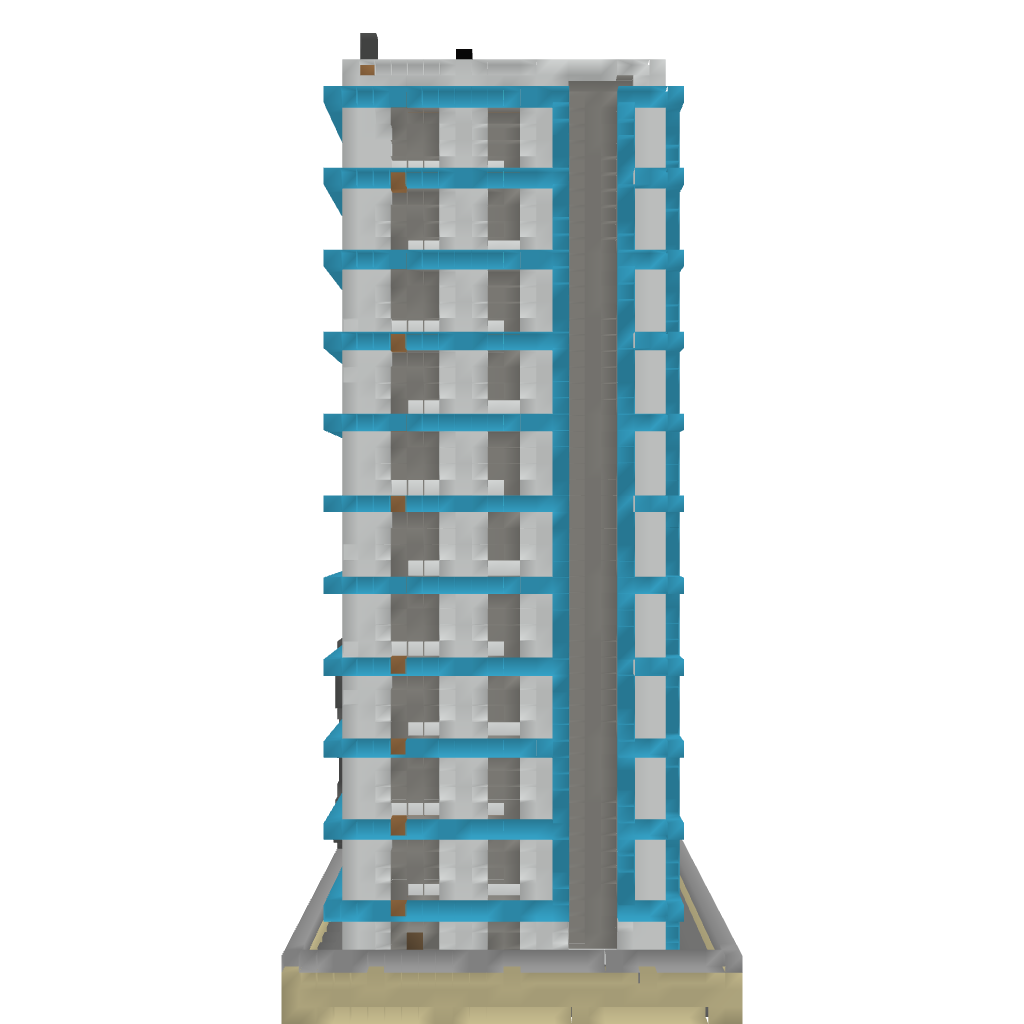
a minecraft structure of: Modern Residential Skyscraper